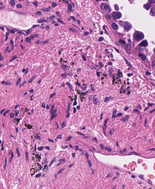
Tumor epithelial tissue: yes
Tumor-associated stroma tissue: yes
Normal tissue: no